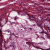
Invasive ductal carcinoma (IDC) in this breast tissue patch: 0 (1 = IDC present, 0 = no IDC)